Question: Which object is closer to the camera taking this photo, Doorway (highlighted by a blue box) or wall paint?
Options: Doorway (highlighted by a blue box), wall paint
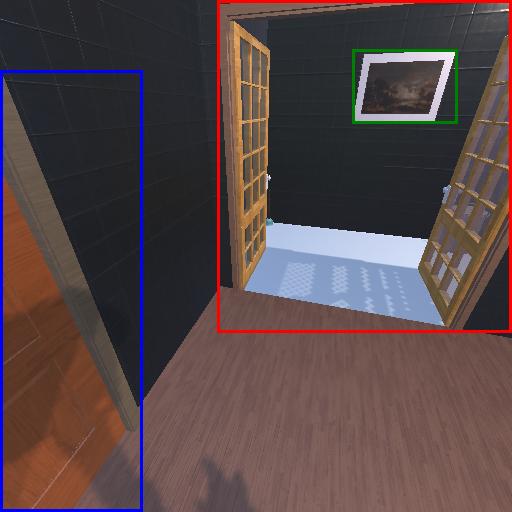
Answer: Doorway (highlighted by a blue box)